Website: walmart
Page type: customer-info-address
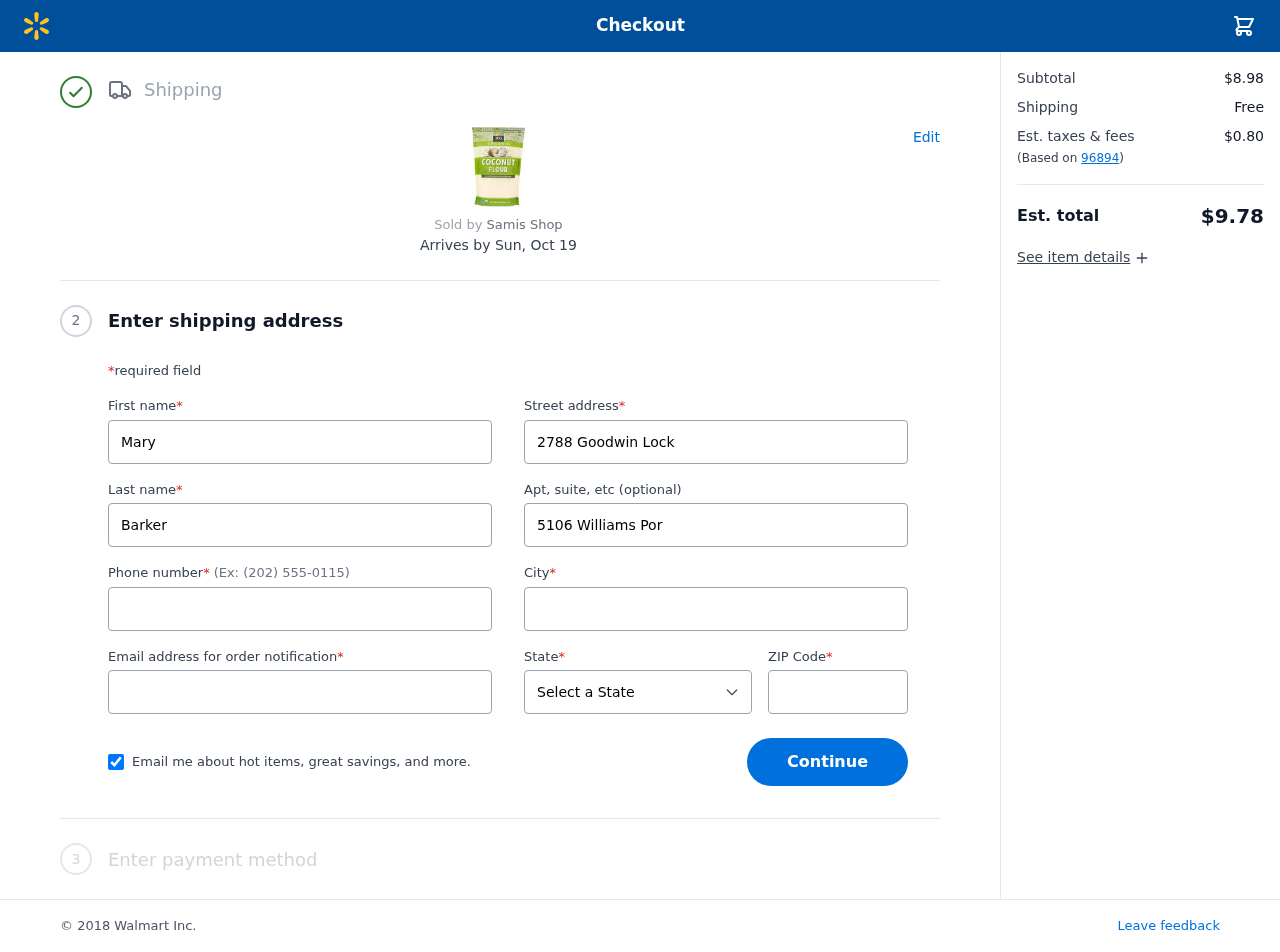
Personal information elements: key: PII_CITY
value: Elizabethbury
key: PII_EMAIL
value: marybarker@yahoo.com
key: PII_FIRSTNAME
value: Mary
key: PII_LASTNAME
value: Barker
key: PII_PHONE
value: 6909784773
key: PII_POSTCODE
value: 96894
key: PII_STATE
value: Florida
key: PII_STREET
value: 2788 Goodwin Lock
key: PII_STREET2
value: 5106 Williams Ports Apt. 485
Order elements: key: ORDER_DELIVERY_DATE
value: Sun, Oct 19
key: ORDER_SUBTOTAL
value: $8.98
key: ORDER_SHIPPING_COST
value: Free
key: ORDER_TAX
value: $0.80
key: ORDER_TOTAL
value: $9.78